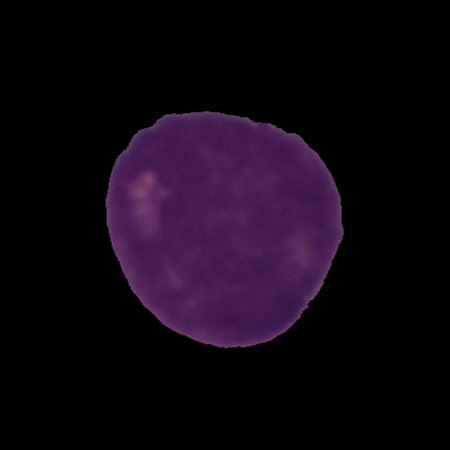
Label: cancer